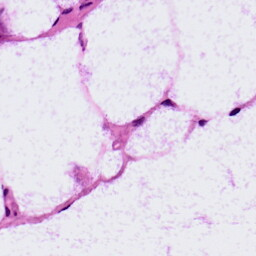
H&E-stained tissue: LymphNode